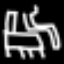
Label: chair